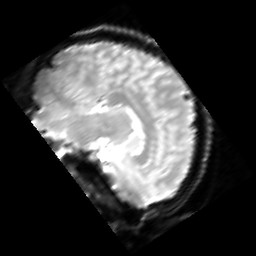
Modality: inplaneT2
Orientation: sagittal
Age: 19
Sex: female